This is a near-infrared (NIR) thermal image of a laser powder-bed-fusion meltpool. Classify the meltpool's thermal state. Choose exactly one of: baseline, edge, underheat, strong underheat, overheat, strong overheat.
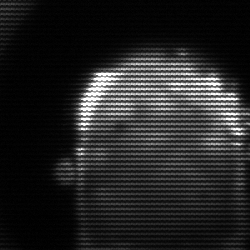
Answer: baseline